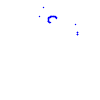
Particle: proton